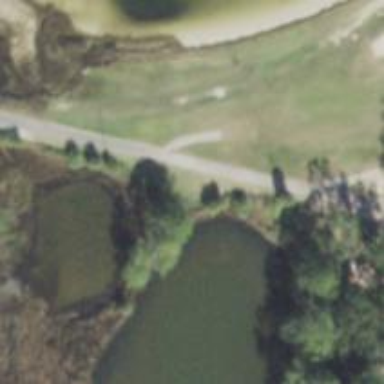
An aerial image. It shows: Service road designated as golf cart path.